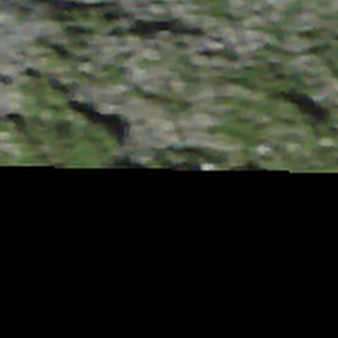
Label: other